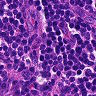
Metastatic tissue present: no